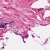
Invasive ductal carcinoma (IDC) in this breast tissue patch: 0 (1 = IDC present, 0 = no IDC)